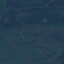
Land use / land cover class: Forest